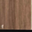
Piece: xx